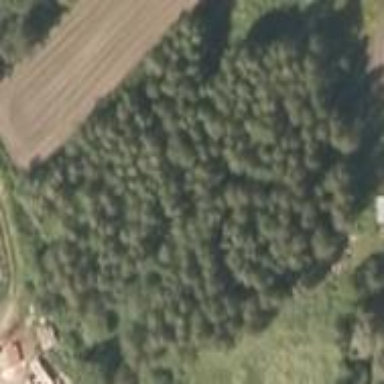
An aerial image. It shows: Forest area.